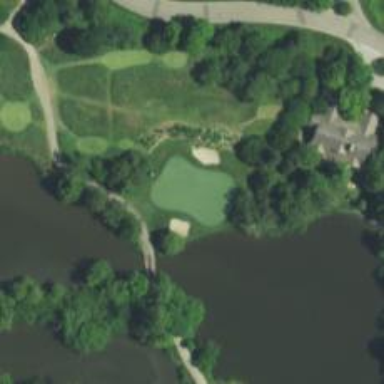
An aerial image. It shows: View of golf hole.